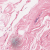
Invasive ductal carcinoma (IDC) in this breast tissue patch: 0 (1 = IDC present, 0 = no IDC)